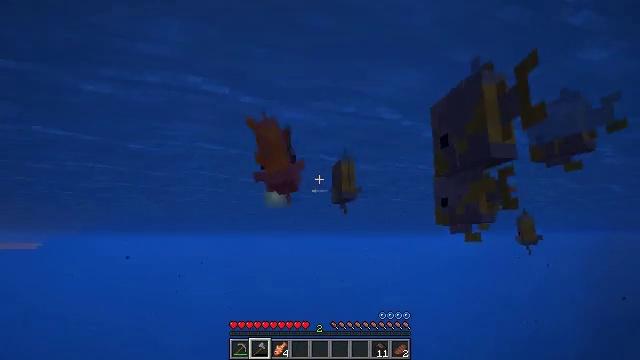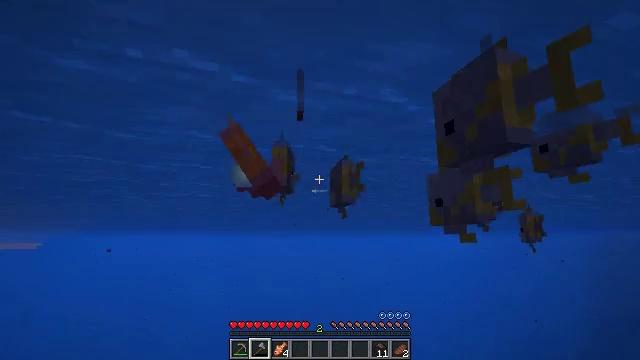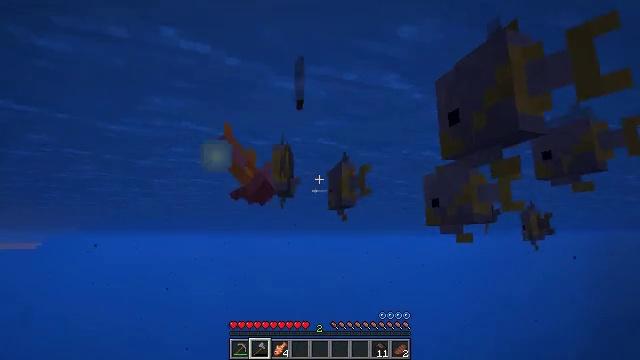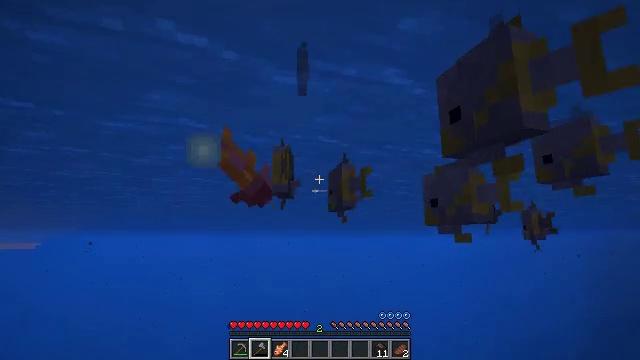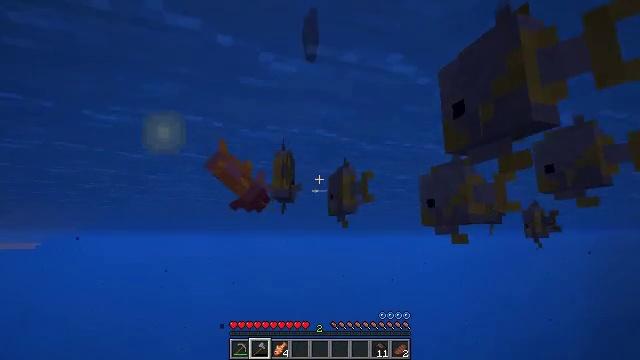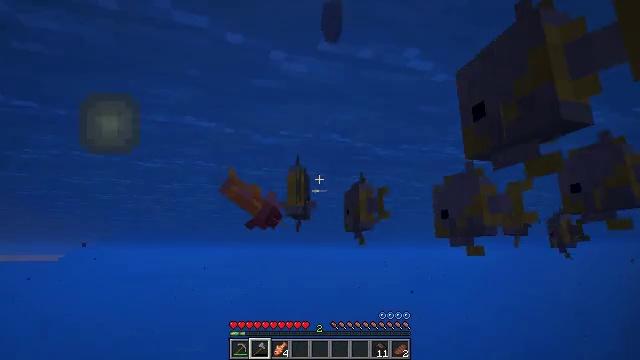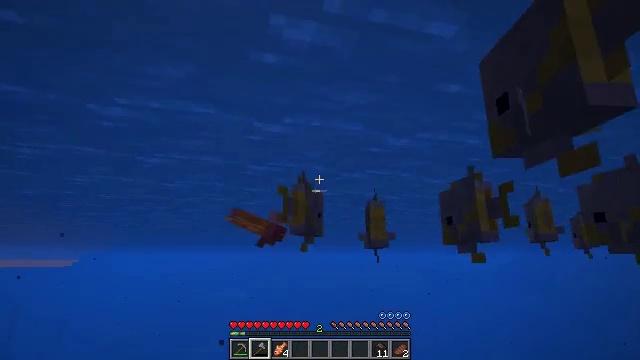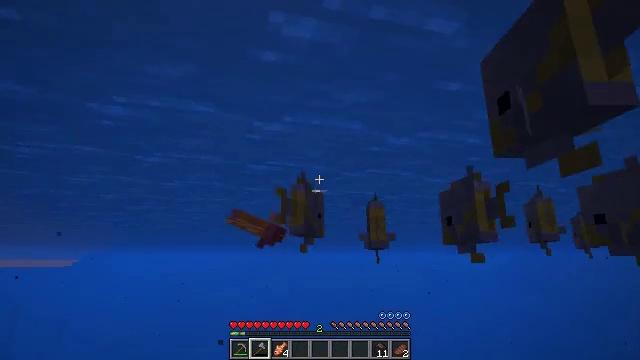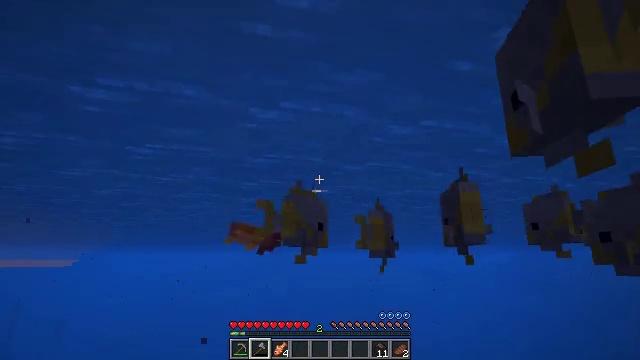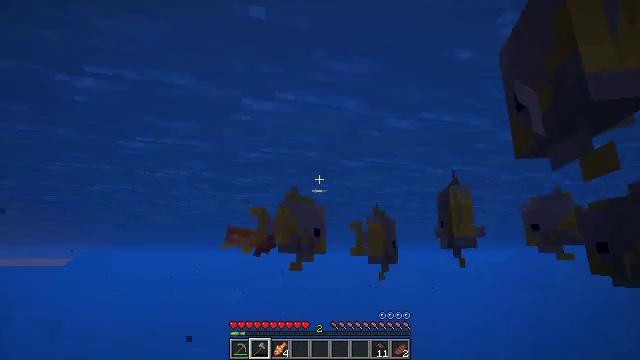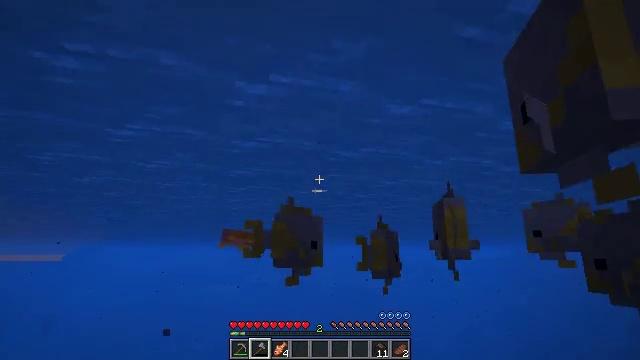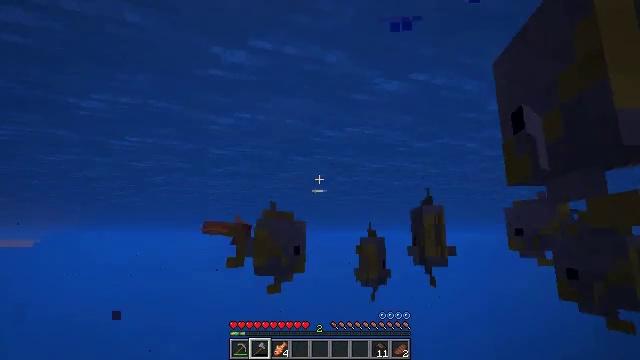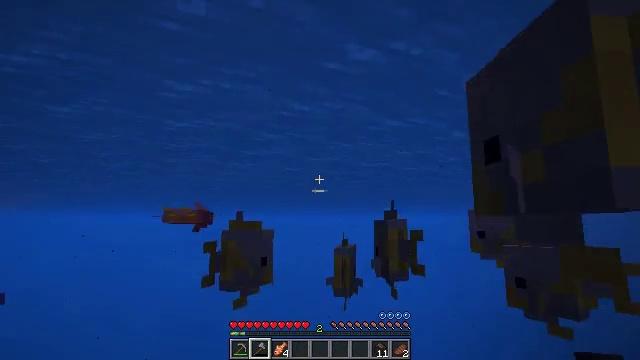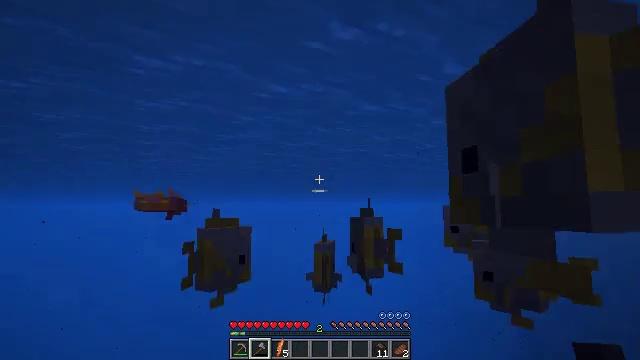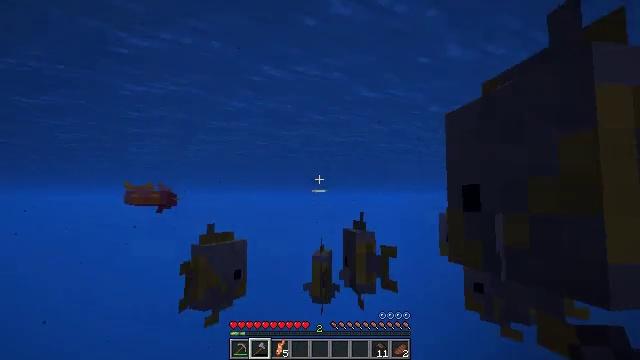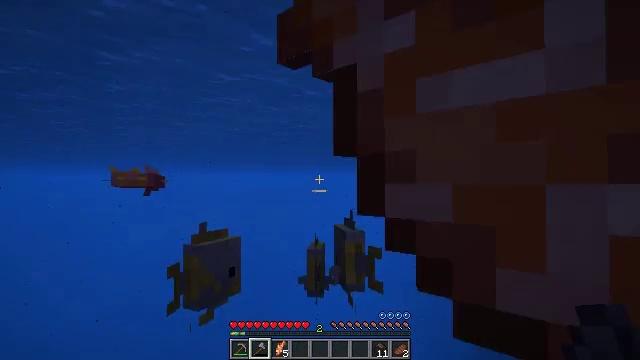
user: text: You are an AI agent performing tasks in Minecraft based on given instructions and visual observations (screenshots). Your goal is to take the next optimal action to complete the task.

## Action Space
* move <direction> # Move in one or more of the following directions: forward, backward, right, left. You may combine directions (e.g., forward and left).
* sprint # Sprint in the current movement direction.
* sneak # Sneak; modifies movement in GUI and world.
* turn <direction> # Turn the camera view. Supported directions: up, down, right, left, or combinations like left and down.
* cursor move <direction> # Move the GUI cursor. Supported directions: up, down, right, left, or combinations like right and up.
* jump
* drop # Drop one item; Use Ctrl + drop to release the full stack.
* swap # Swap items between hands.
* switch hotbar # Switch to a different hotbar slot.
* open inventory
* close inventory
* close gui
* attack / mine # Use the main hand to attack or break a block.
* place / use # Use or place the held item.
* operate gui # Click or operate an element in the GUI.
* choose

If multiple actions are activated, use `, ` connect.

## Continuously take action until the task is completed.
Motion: motion action
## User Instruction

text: Combat the tropical fish.
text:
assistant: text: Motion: move forward
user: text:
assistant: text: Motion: move forward
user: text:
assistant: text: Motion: move forward
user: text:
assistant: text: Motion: move forward
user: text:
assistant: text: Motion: move forward, turn left and up
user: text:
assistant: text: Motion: move forward, turn left
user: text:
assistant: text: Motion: move forward
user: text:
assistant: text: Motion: move forward
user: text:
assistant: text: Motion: move forward
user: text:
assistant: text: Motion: move forward
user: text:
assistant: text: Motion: move forward, turn right and down
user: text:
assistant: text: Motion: move forward, turn right and down
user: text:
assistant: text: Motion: move forward, turn right and down
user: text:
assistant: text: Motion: move forward, turn right and down
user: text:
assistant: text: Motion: move forward, turn right and down
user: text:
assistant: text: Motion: move forward, turn down
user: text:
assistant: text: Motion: move forward, turn right and down
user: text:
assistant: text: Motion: move forward, turn right, jump
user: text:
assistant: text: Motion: move forward, turn right and down, attack / mine, jump
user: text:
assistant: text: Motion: move forward, turn right and down, attack / mine, jump
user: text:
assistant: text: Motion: turn right and down
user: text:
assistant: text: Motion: no_op
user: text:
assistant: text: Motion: no_op
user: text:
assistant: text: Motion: no_op
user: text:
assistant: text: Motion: no_op
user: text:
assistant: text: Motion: turn left
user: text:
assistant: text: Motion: turn left and down
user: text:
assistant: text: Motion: turn left and down
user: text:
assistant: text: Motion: no_op
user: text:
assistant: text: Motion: no_op